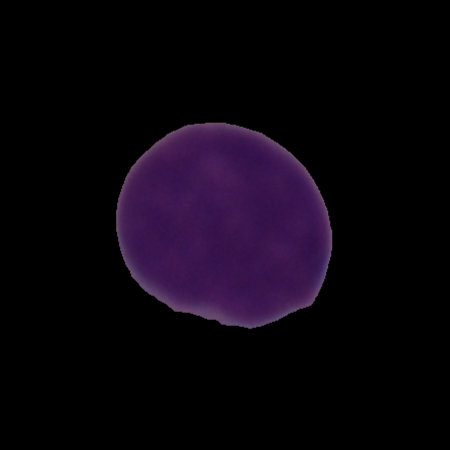
Label: cancer